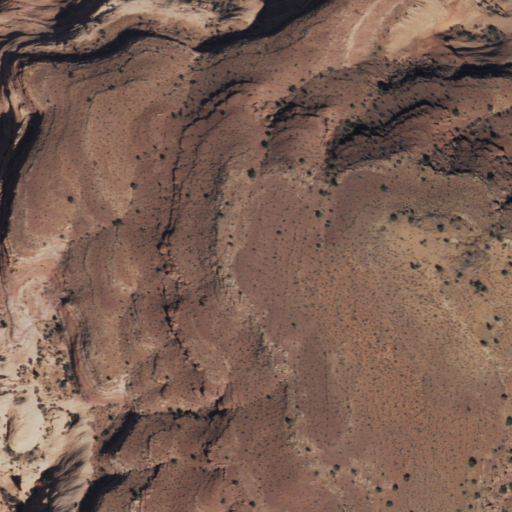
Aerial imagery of mountain in Arizona named Rain God Mesa containing shrub, grassland, and barren land